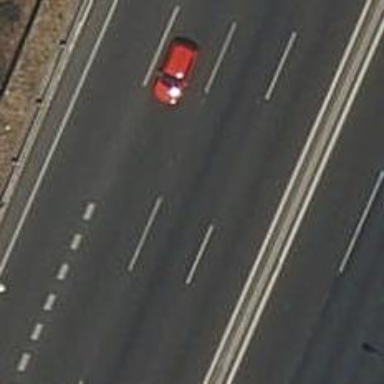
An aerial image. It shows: View of motorway.